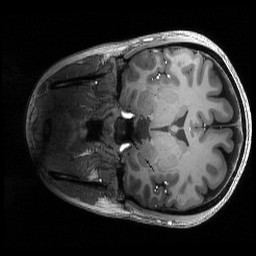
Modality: T1w
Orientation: coronal
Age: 24
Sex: female
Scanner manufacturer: siemens
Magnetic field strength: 6.98 T
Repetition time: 2.53 s
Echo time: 0.00176 s